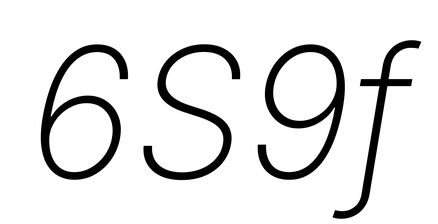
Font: Inter-Italic_ExtraLight_Italic